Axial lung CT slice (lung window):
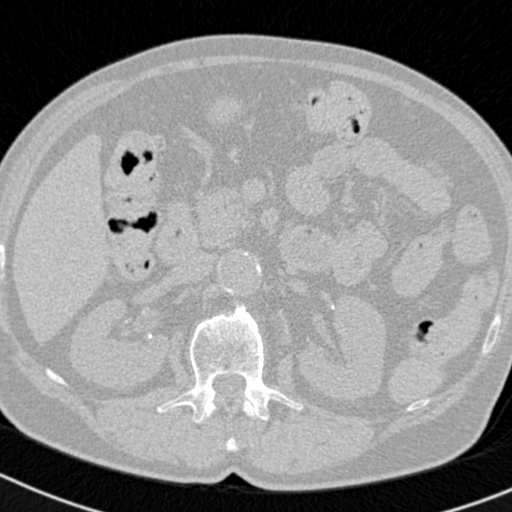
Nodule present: no